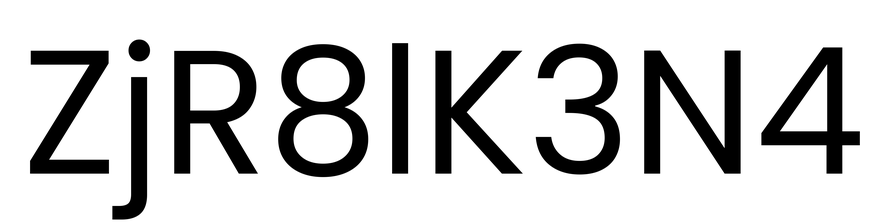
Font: Poppins-Regular